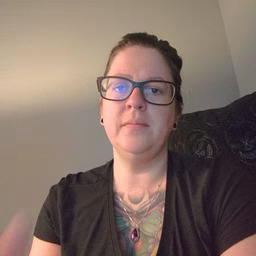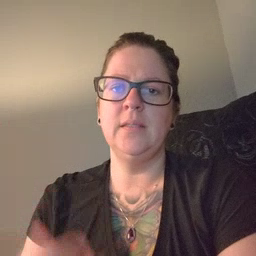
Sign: many